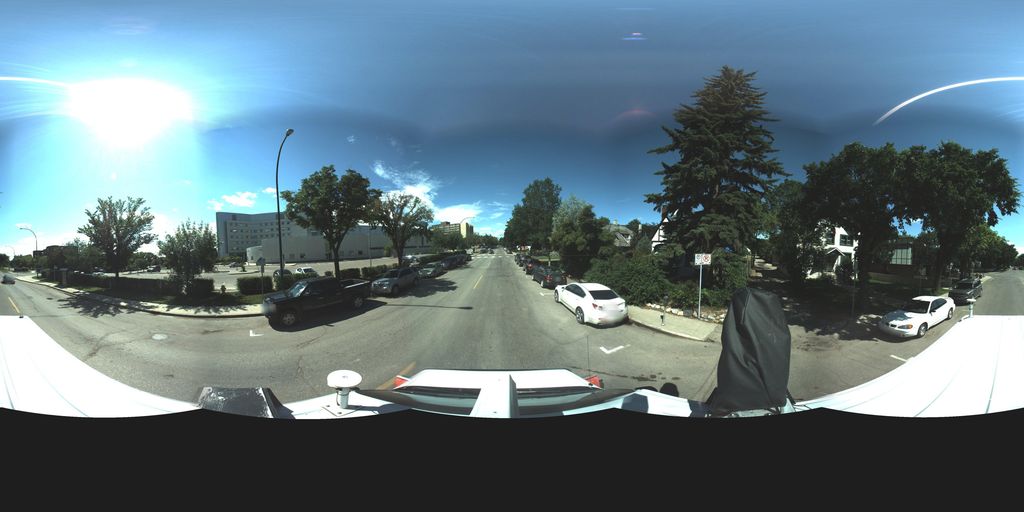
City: saskatoon